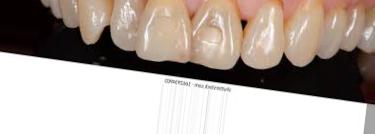
Condition: Tooth Discoloration